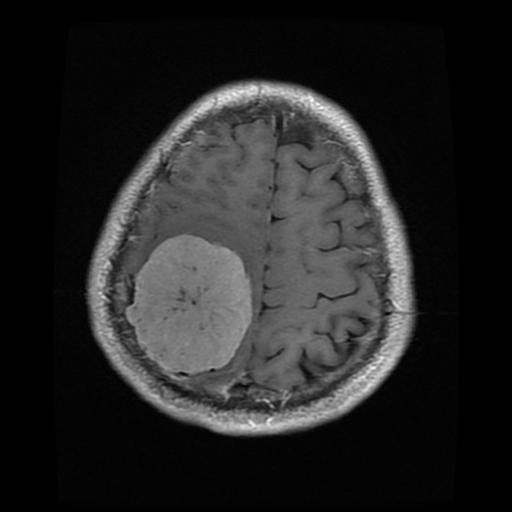
Label: meningioma